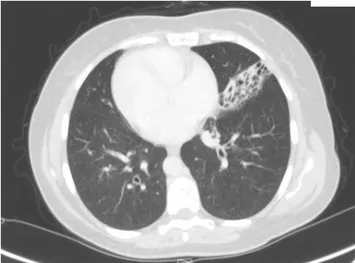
CT-scan performed in patient #4 during hospitalization for pneumonia in upper left lobe.
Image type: radiology (ct)